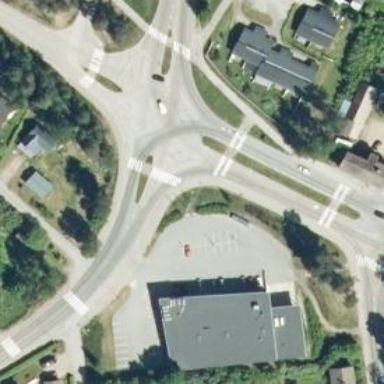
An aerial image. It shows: Asphalt cycleway with crossing.